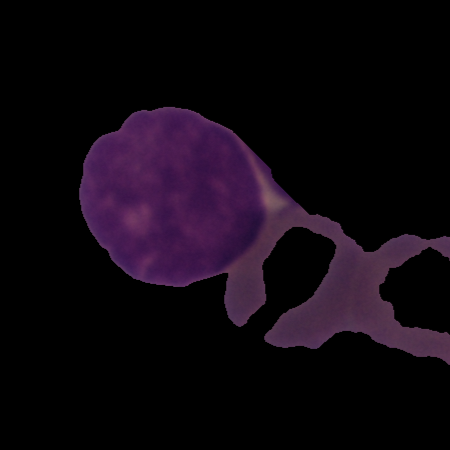
Label: cancer